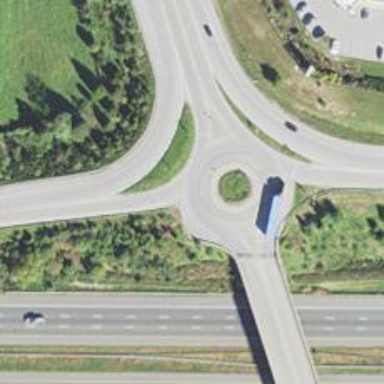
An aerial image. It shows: Secondary road with asphalt surface leading to roundabout junction.